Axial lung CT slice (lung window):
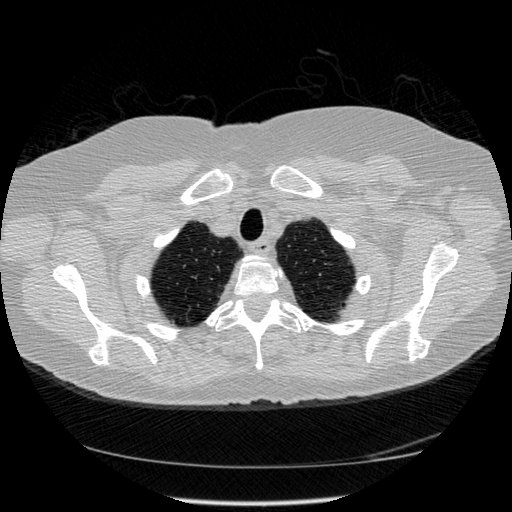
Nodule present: no